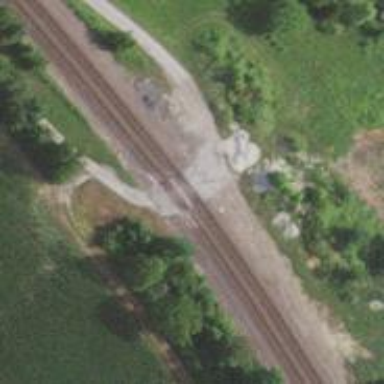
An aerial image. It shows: Railway level crossing.